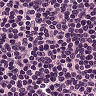
Metastatic tissue present: no